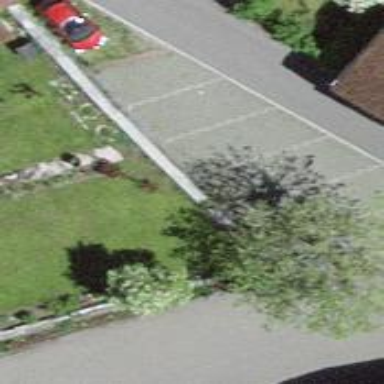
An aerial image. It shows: Parking area.